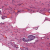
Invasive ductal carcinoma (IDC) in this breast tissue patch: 1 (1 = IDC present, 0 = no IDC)